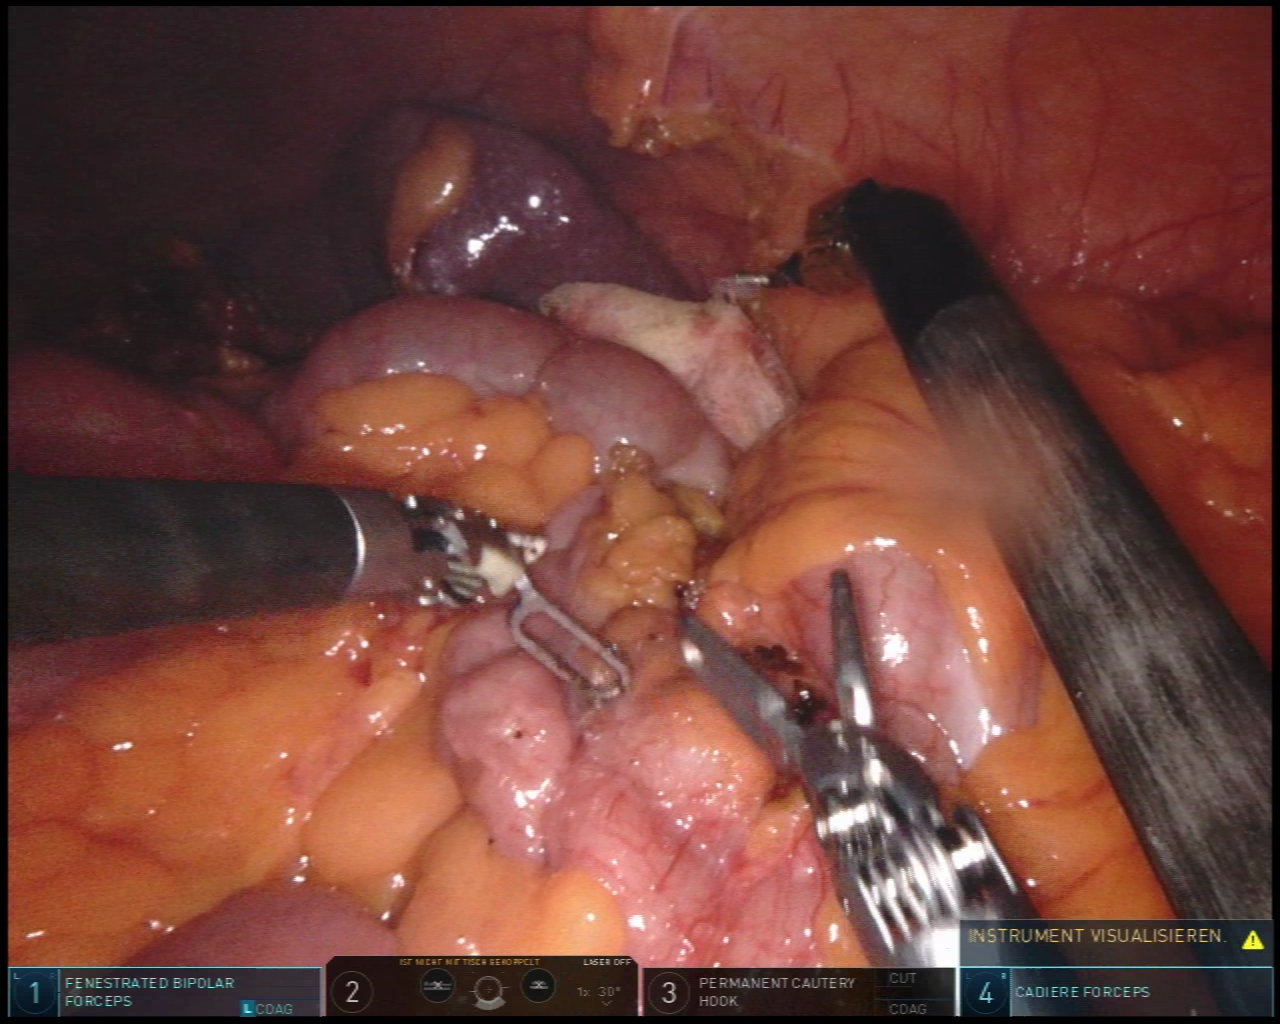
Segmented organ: abdominal_wall
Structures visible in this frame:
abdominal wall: yes
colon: yes
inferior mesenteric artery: no
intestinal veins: no
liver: no
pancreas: no
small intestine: no
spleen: yes
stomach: yes
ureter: no
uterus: no
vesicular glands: no